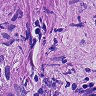
Metastatic tissue present: yes